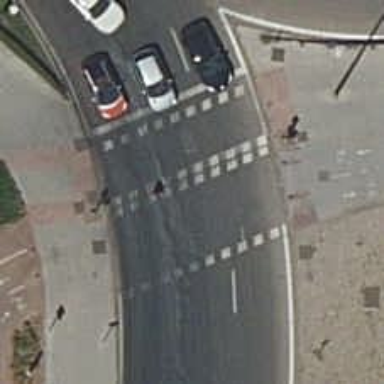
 there are traffic signals and zebra crossing."